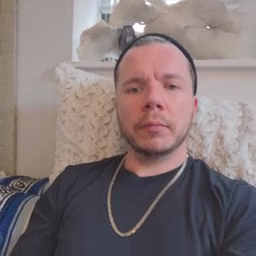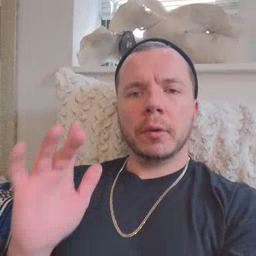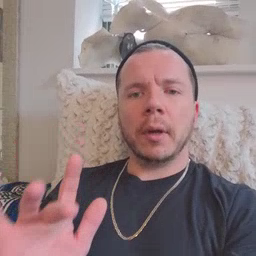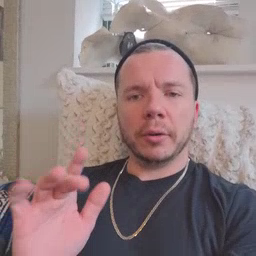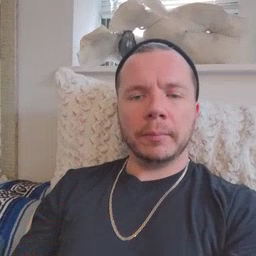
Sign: touch